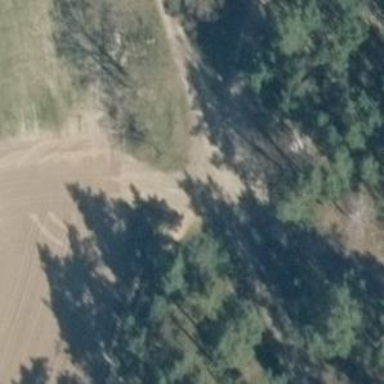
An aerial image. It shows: Sandy track road with grade3 tracktype.